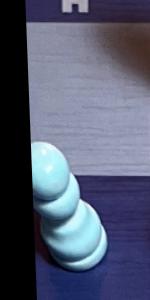
Label: Pawn_White